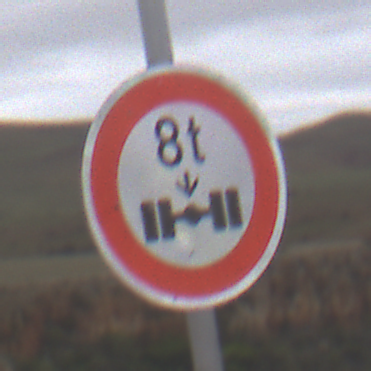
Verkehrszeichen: TatsaechlicheAchslast
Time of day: Midday
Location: Outdoor (Nature)
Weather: Overcast
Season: NotSpecified
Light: Natural